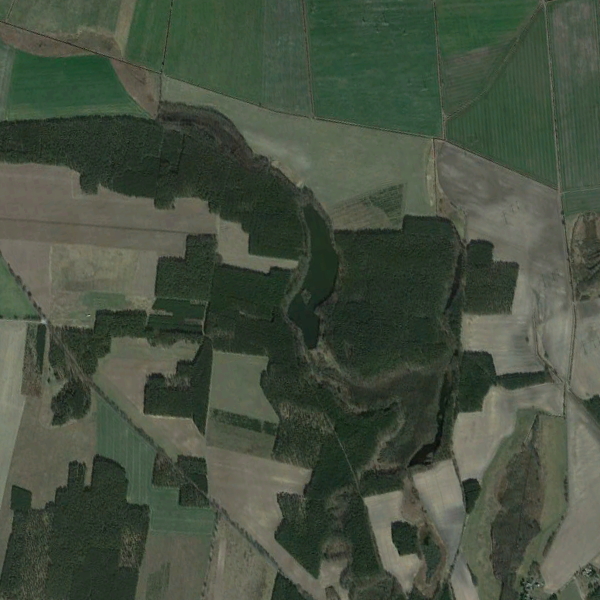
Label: Farmland